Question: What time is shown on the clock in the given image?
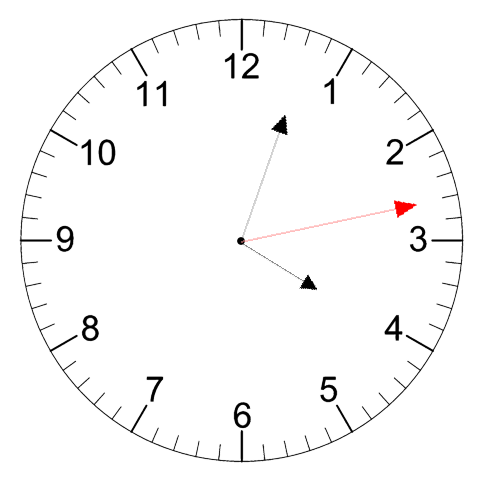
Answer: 04:03:13